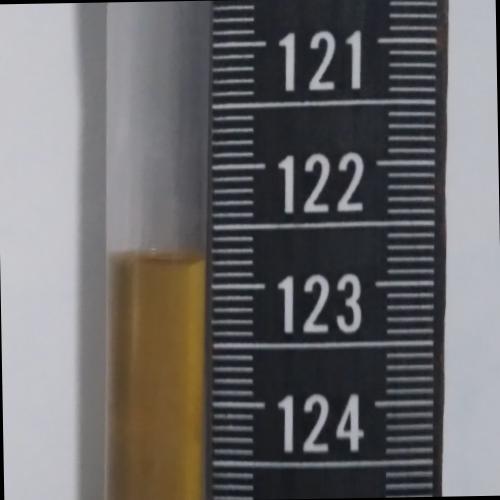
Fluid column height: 122.8 cm